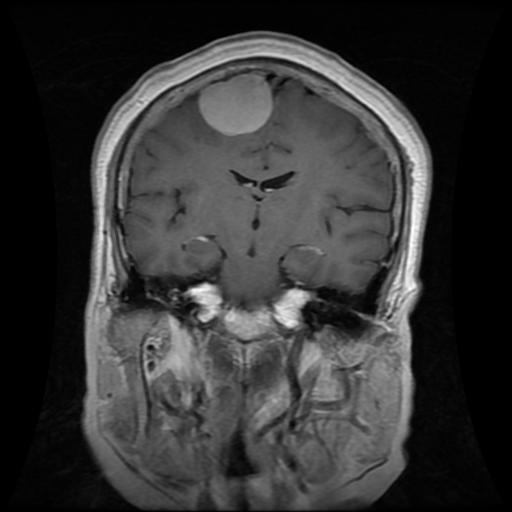
Label: meningioma